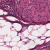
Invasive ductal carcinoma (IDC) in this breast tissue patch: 1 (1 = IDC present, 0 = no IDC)